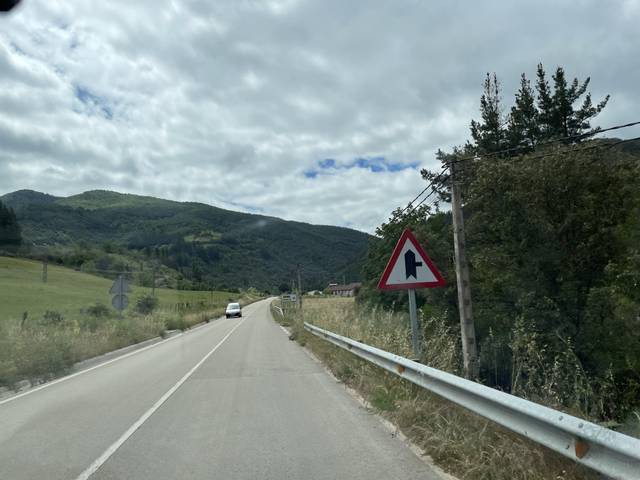
Region: Spain
Coordinates: 43.127, -4.57